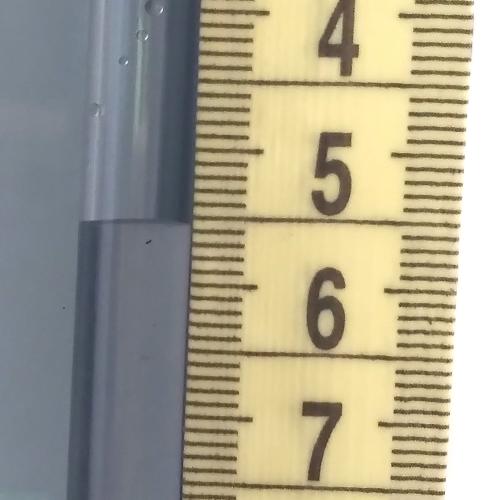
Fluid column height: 5.5 cm